Question: I am trying to change the style of the current selected item in a 'QtTreeWidget'. Unfortunately, the styling is only applied to the toplevel items and not the toplevel's children. Has anyone encountered this before and have a solution?
The stylesheet works correctly in QtDesigner. I don't know why it doesn't work in my code. I am working on pulling out the code into an example.
---
## stylesheet:
'''
QTreeWidget::item:selected { border-color:green;
border-style:outset; border-width:2px; color:black; }
QTreeWidget::branch:has-children:!has-siblings:closed,
QTreeWidget::branch:closed:has-children:has-siblings {
border-image: none;
image: none;
}
QTreeWidget::branch:open:has-children:!has-siblings,
QTreeWidget::branch:open:has-children:has-siblings {
border-image: none;
image: none;
}
'''
---
## Complete Example Code
'''
import sys
from PyQt4 import QtGui, QtCore
class ConditionTree(QtGui.QTreeWidgetItem):
def __init__(self, parent, name):
QtGui.QTreeWidgetItem.__init__(self, parent)
self.tree = parent
self.setText(0, name)
self.button = QtGui.QPushButton(name)
self.button.pressed.connect(self.buttonPress)
def buttonPress(self):
self.setExpanded(not self.isExpanded())
self.tree.setCurrentItem(self)
class mainWindow(QtGui.QMainWindow):
'''
Main window class handeling all gui interactions
'''
def __init__(self, app):
QtGui.QMainWindow.__init__(self)
self.tree = QtGui.QTreeWidget(self)
self.tree.setIndentation(0)
self.tree.setHeaderHidden(True)
self.tree.setStyleSheet('''
QTreeWidget::item:selected { border-color:green;
border-style:outset; border-width:2px; color:black; }
QTreeWidget::branch:has-children:!has-siblings:closed,
QTreeWidget::branch:closed:has-children:has-siblings {
border-image: none;
image: none;
}
QTreeWidget::branch:open:has-children:!has-siblings,
QTreeWidget::branch:open:has-children:has-siblings {
border-image: none;
image: none;
}
''')
self.topLevel = ConditionTree(self.tree, 'toplevel')
self.tree.setItemWidget(self.topLevel, 0, self.topLevel.button)
for i in range(5):
self.addNewItem(self.topLevel, str(i))
self.tree.resize(self.tree.sizeHint())
def addNewItem(self, toplevel, name):
newItem = QtGui.QTreeWidgetItem()
newItem.setText(0, name)
newItem.setFlags(QtCore.Qt.ItemIsEditable|QtCore.Qt.ItemIsEnabled)
toplevel.addChild(newItem)
if __name__ == "__main__":
app = QtGui.QApplication(sys.argv)
gui = mainWindow(app)
gui.show()
app.exec_()
app.deleteLater()
sys.exit()
'''
---

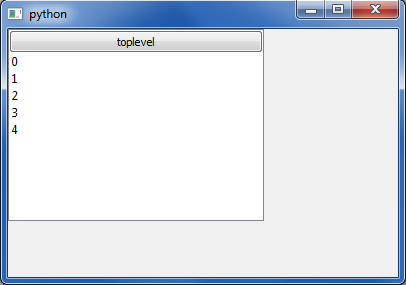
Answer: Child items are not selectable. Since you select them, they won't be styled. Modify this line in 'addNewItem' method:
'''
newItem.setFlags(QtCore.Qt.ItemIsEditable|QtCore.Qt.ItemIsEnabled)
'''
to
'''
newItem.setFlags(QtCore.Qt.ItemIsEditable|QtCore.Qt.ItemIsEnabled|QtCore.Qt.ItemIsSelectable)
'''